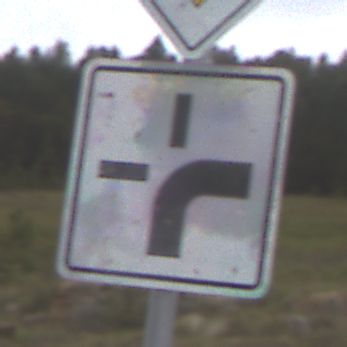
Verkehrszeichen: VerlaufVorfahrtsstrasse3
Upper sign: Vorfahrtsstrasse
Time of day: Midday
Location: Outdoor (Nature)
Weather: Overcast
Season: NotSpecified
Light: Natural